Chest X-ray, PA view. Patient: 50 years old, sex F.
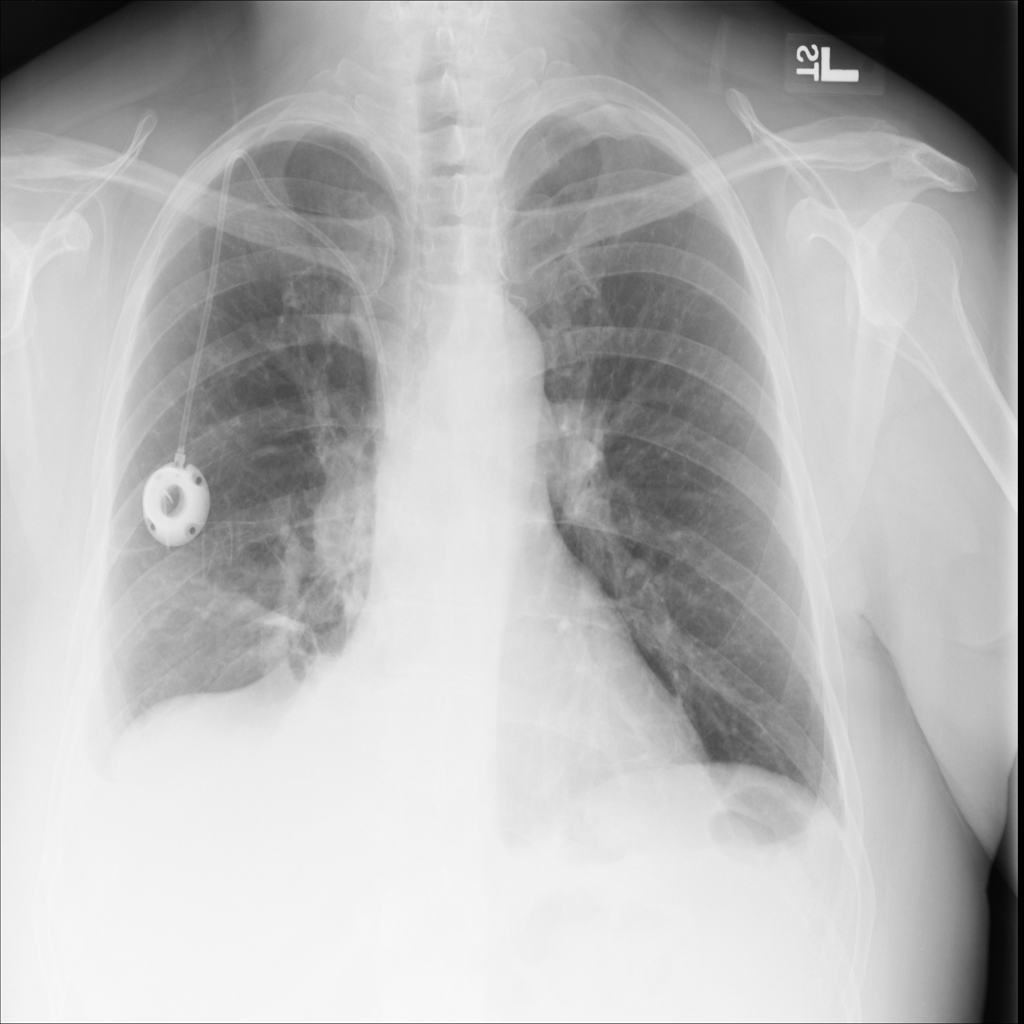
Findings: No Finding